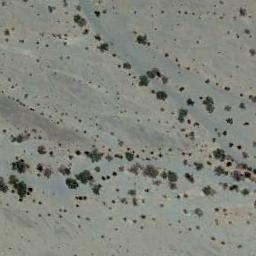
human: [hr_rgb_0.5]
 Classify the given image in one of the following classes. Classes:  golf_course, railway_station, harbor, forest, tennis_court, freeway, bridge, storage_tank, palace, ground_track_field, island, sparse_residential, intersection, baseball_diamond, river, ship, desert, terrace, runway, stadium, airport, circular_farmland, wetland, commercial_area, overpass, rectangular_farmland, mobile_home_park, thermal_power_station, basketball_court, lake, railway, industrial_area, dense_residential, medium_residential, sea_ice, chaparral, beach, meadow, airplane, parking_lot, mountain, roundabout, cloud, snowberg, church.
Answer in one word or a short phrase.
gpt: chaparral